Field crop: maize
Growth stage: 2
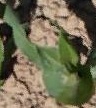
Species: maize